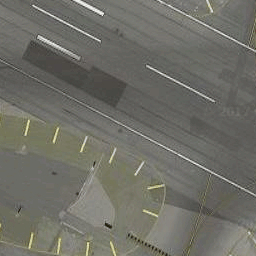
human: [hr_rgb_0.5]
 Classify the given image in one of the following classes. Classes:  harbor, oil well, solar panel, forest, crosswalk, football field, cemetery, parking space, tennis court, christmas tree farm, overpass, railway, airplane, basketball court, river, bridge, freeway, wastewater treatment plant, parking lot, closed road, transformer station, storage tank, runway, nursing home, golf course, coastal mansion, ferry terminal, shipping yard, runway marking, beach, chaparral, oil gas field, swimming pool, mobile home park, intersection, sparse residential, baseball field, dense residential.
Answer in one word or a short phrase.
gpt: runway